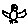
Label: bird